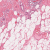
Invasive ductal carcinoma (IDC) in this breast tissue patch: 1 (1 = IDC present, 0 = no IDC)